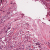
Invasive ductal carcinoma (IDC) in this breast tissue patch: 1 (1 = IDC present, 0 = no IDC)